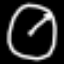
Label: clock